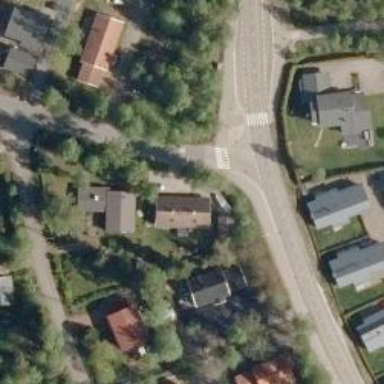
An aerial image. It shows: Crossing on asphalt cycleway.